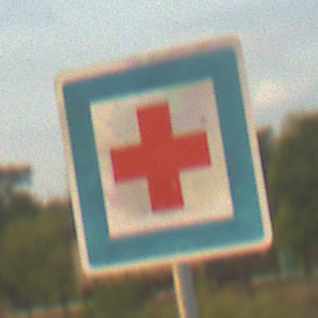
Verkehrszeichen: ErsteHilfe
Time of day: SunriseSunset
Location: Outdoor (Suburban)
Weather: PartlyCloudy
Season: NotSpecified
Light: Natural